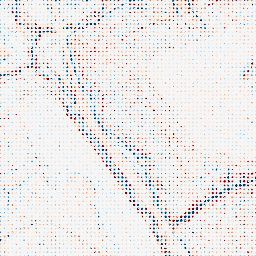
Category: edge_preserving
Decomposition family: anisotropic_diffusion
Decomposition parameters: iterations: 10
kappa: 10
gamma: 0.1
Upsampling method: sinc_blackman
Upsampling parameters: scale: 8
kernel_size: 4
Upsampling scale: 8